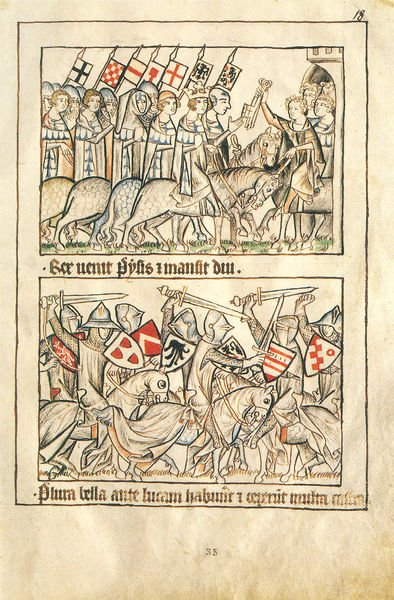
Titel: Trierer Bildhandschrift/Bilderchronik von Kaiser Heinrich VII. und Kurfürst Balduin von Luxemburg 1308-1313/ Kaiser Heinrichs Romfahrt
Schlagwörter: kampf, umhang, frauen, stadt, männer, schwarz, skizze, zeichnung, rot, geschichte, blatt, pferd, pferde, reiter, schrift, bilder, papier, fahnen, zwei, krieg, schlacht, bischof, kaiser, könig, grun, schild, buch, druck, seite, schilder, schwert, schwerter, text, nonne, ritter, heer, rüstung, buchseite, pergament, wappen, helme, kanzel, mittelalter, empfang, kreuzzug, kreuzzüge, schlüssel, ankunft, szenen, fraktur, einhorn, handschrift, miniaturen, schilde, illustrationen, anonym, bürgermeister, manuskript, reiterinnen, schield, papir, sabel, atein, sammelschrift